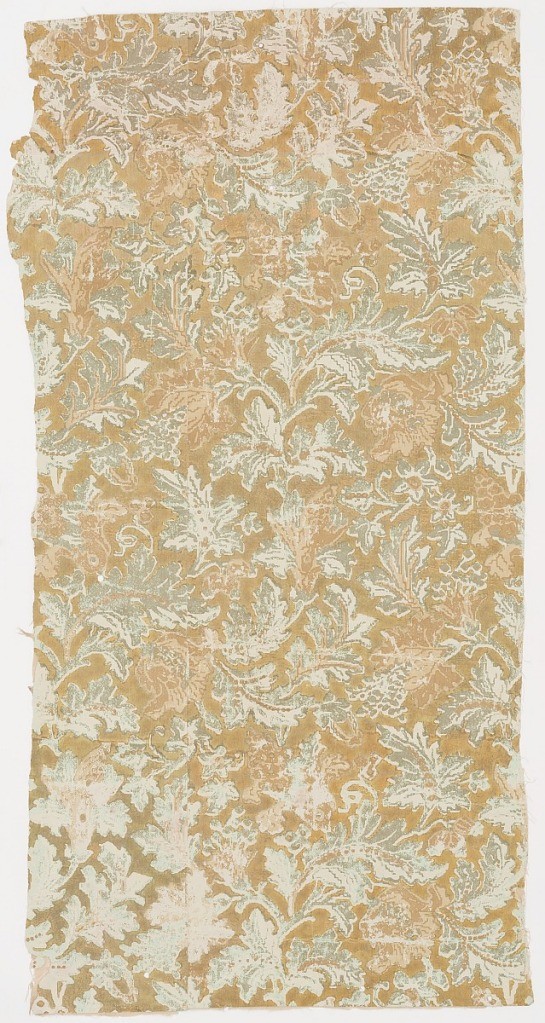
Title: Sidewall
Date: ca. 1900
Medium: Machine-printed
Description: All-over pattern of large-scale leaves and flowers. Printed in greens and salmon on ochre ground.